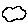
Label: cloud